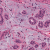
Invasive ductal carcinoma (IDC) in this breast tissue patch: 0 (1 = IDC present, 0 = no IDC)